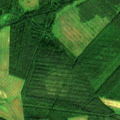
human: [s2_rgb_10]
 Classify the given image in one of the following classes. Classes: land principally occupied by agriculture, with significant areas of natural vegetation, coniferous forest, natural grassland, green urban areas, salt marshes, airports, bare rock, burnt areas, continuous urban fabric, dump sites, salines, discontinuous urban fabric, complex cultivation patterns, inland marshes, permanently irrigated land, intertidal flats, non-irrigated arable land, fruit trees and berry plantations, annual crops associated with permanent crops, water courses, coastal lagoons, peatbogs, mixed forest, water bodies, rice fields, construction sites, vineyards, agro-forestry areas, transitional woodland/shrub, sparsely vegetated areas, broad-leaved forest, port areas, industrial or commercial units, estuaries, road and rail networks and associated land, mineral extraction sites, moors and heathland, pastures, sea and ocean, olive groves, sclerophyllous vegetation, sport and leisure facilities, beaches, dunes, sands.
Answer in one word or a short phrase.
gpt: non-irrigated arable land, broad-leaved forest, coniferous forest, mixed forest